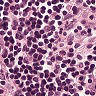
Metastatic tissue present: no